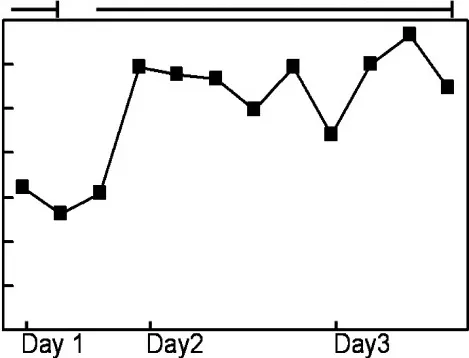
Serial levels of serum pH.
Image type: pathology (masson_trichrome)